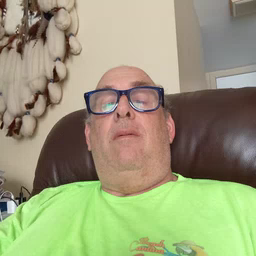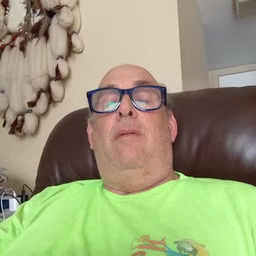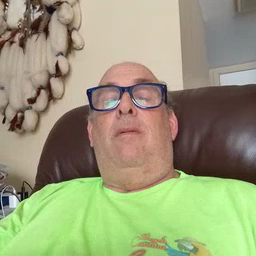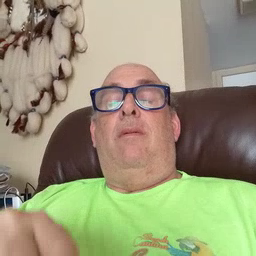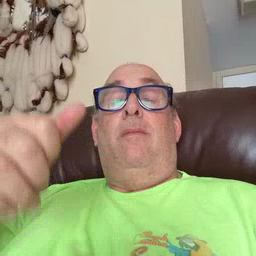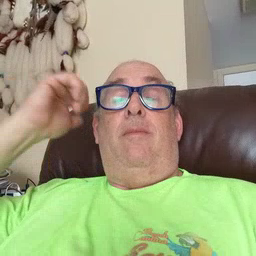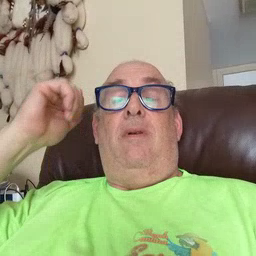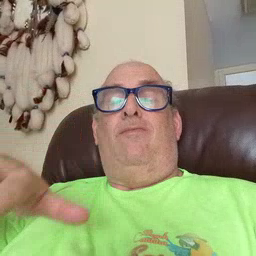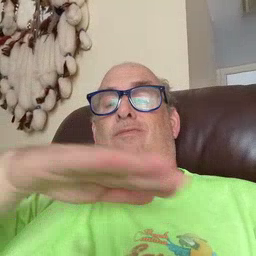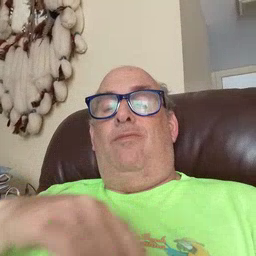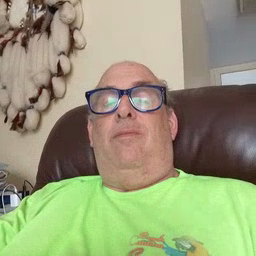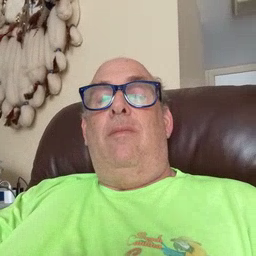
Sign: backyard